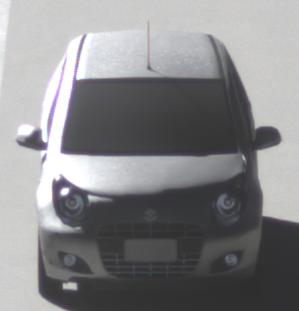
Make: Suzuki
Model: Alto 1.0
Detailed model: Alto (V)
Model produced from: 2011/02
Model produced until: 2011/03
Doors: 5
Color: white
Road condition: dry road
Daytime: morning or afternoon
Contrast: high contrast